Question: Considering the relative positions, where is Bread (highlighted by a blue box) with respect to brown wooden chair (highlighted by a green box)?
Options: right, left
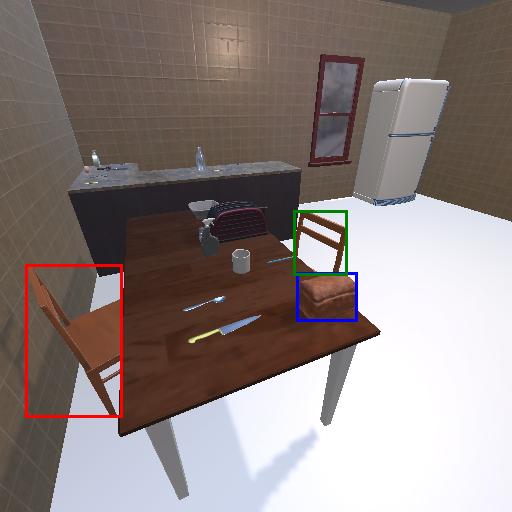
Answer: right